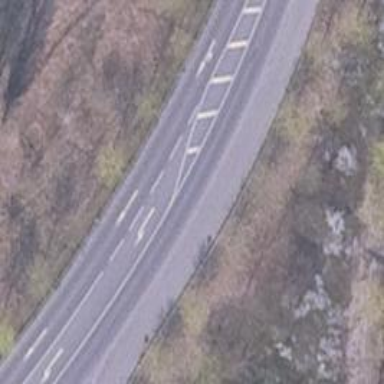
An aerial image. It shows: Primary road with asphalt surface.